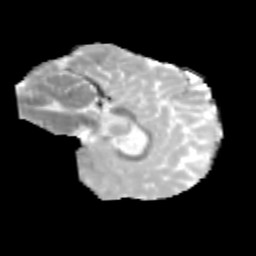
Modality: MD
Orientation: sagittal
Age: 12
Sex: male
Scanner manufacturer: siemens
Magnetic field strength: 3 T
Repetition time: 3.8 s
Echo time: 0.07 s